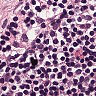
Metastatic tissue present: no